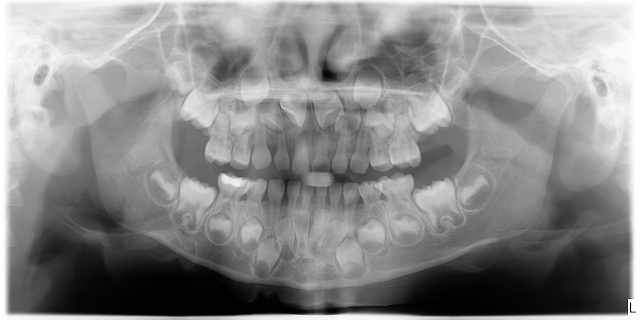
child